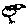
Label: bird